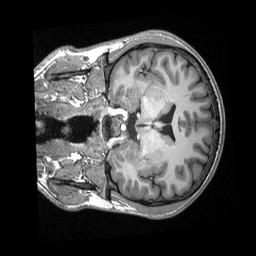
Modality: T1w
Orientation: coronal
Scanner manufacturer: siemens
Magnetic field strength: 3 T
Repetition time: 2.3 s
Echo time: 0.00308 s